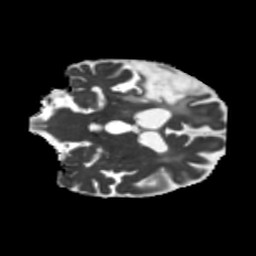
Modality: MD
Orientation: coronal
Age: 58
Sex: male
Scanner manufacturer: siemens
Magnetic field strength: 3 T
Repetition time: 5.25 s
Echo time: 0.08 s